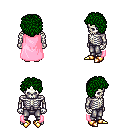
a pixel art fantasy rpg character, male body template, skeleton, pink cape, metal pants, green curly afro hairstyle, gold boots, four views (front, back, left, right), 2x2 character sprite sheet, small pixel art, hard edges, no anti-aliasing